Interaction volume radius: 10 \u00c5
Interaction volume height: 10 \u00c5
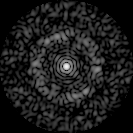
Disorder parameter: 0.8344